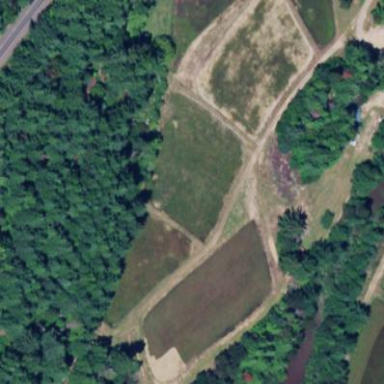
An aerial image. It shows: Farmland with cranberries as the main crop.